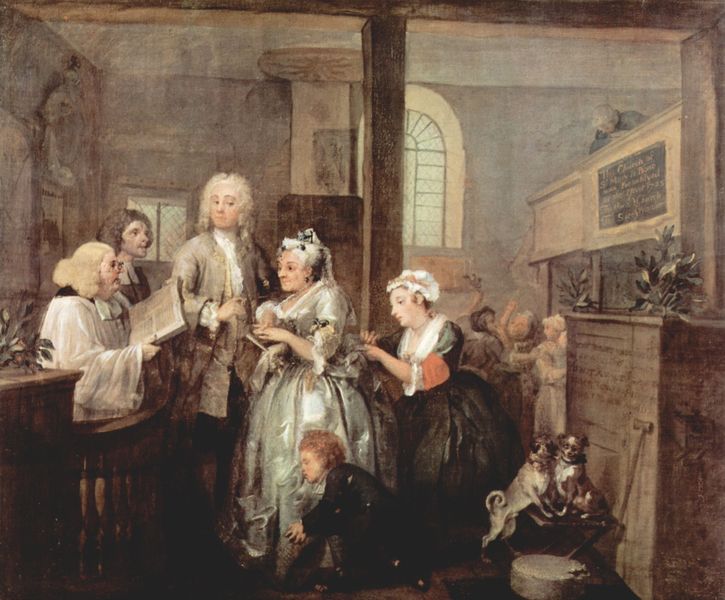
Titel: Heirat mit einer Witwe
Künstler: William Hogarth
Standort: London
Institution: Sir John Soane's Museum
Schlagwörter: gemälde, gruppe, mann, weiß, frauen, menschen, mädchen, braun, discussion, femmes, fenster, frau, frisuren, grau, hell, kleid, kleider, licht, männer, raum, schwarz, säule, zimmer, haus, hund, hunde, rot, schleier, tiere, fest, fächer, haube, malerei, versammlung, alt, gericht, richter, bibel, dienerin, spitze, stein, herr, schauen, gitter, kirche, geistlicher, eltern, familie, kind, paar, pflanzen, locken, seide, genre, kinder, perücke, magd, schrift, schrank, farbe, empore, hocker, church, hat, oil, palace, people, priest, red, robes, white, window, women, black, braut, collar, dress, friends, hair, lady, nose, old, painting, portrait, robe, room, weiblich, nähen, france, gris, homme, jaune, marron, noeud, lesen, maid, sewing, balken, brown, geländer, menzel, plant, junge, pfosten, eng, interieur, stütze, buch, pfahl, blanc, canne, knien, beten, lorbeer, wappen, küche, ehe, talar, pfarrer, maison, flower, kanzel, chien, man, andacht, chorrock, pastor, priester, bourgeois, assis, blanche, chaise, jupe, rouge, predigt, child, hochzeit, plants, aristocrate, femme, fenetre, mouth, dog, dogs, glasses, peinture, toilette, jacket, writing, shelf, wirtshaus, lesung, children, vieille, victorian, gebälk, zuhören, enfants, royal, perrücke, enfant, scène de genre, family, mari, bäffchen, board, school, lecture, huile, eglise, religion, sakristei, ratschlag, vortragen, earring, home, heirat, trauung, kücje, book, fragonard, garçon, tableau, paint, animaux, greuze, baroque, apotheke, pere, rich, pant, couture, genoux, hommes, bible, stick, livre, dame, coiffure, renaissance, hogarth, hammer, auberge, cuisine, angleterre, musique, möpse, bonne, perruque, goya, chapel, debout, lunettes, scene, chiens, famille, text, herrin, noblesse, mariage, womn, meuble, eheschließung, juge, tribunal, marriage, wig, satyre, servante, hollandais, noble, pretre, assise, conversation, ent, clergy, abbe, affable, bar, barre, belu, blble, blond, ceremonie, chein, comique, commode, dix-huitième siècle, enfang, femme agee, fiancailles, fête, greuze?, hoggarth, hoharth, maire, maron, morale, noces, pale, perruques, peruque, piano, portrait de famille, poteau, poutre, toujours les memes, ungleiches paar, veuve, vie, vielle, wigs, cours, leçon, colonial, domestic, mozart, pasteur, laurier, xvii, 17, bride, uk, 1700, guest, courthouse, judge, old women, wihte, malereri, chalkboard, mesner, tabouret, nobles, curé, scene interieure, pillier, rob, toilettte, suisine, preparation, à genoux, poofy, instruction, chines, cahiers, preacher, peeple, veston, coudre, seamstress, pugs, two dogs, nine people